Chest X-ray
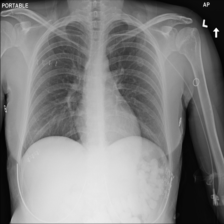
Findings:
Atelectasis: negative
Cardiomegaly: negative
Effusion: negative
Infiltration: positive
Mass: negative
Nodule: negative
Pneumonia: negative
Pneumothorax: negative
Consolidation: negative
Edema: negative
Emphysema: negative
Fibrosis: negative
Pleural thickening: negative
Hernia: negative